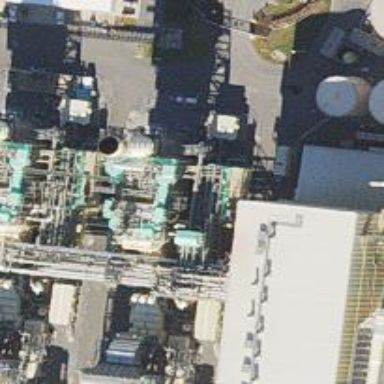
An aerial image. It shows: Generator powered by gas. It is combined cycle generator.